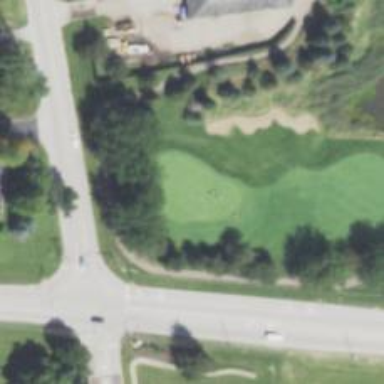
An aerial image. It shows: View of golf hole.